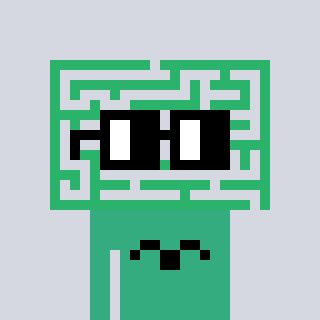
a pixel art character with square black glasses, a maze-shaped head and a teal-colored body on a cool background